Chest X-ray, AP view. Patient: 66 years old, sex F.
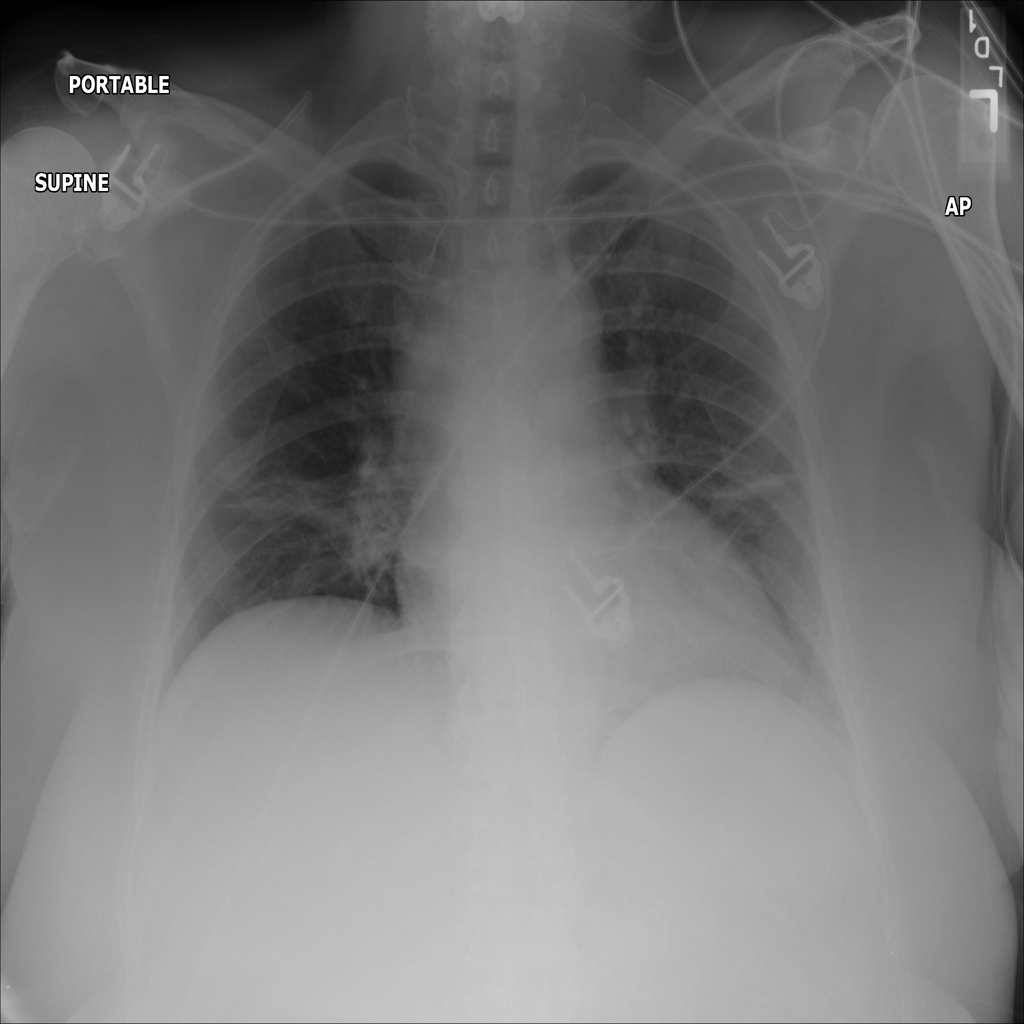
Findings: Atelectasis